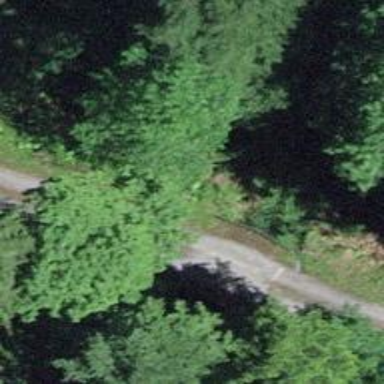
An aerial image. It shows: Unpaved track with grade1 quality.